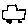
Label: car